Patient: sex M, age 36
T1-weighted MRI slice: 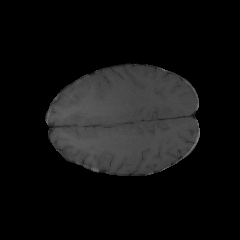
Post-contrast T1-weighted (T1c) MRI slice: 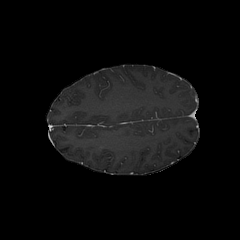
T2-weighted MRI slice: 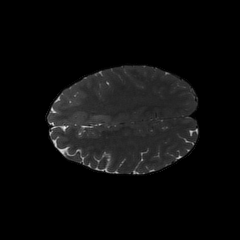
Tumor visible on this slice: no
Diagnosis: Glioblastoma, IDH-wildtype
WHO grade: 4